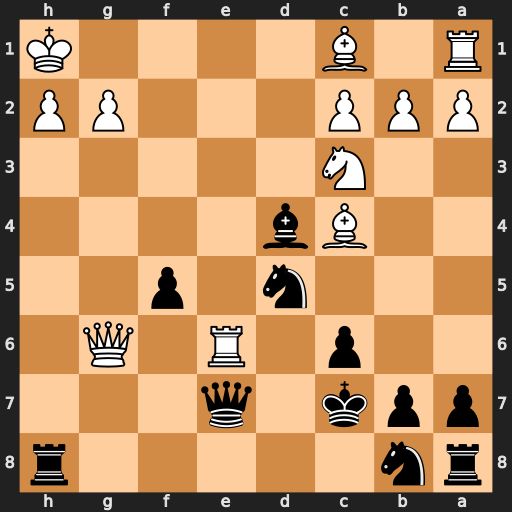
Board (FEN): rn5r/ppk1q3/2p1R1Q1/3n1p2/2Bb4/2N5/PPP3PP/R1B4K
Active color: b
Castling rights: -
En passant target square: -
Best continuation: Rxh2+ Kxh2 Qh4#